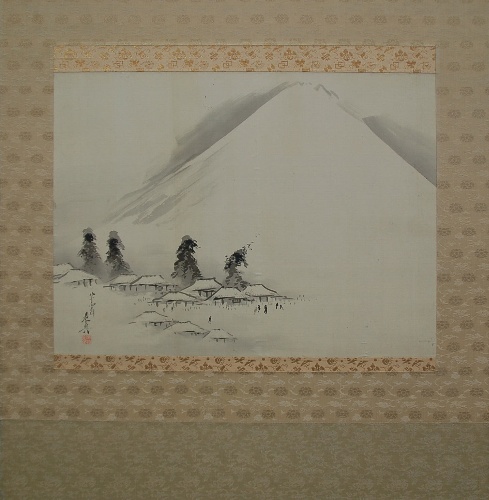
Artist: Shibata Zeshin
Artist bio: Japanese, 1807–1891
Date: dated 1890
Object type: Hanging scroll
Classification: Paintings
Medium: Mounted and hanging scroll; ink on paper
Culture: Japan
Period: Meiji period (1868–1912)
Dimensions: 14 1/8 x 18 5/8 in. (35.9 x 57.3 cm)
Department: Asian Art
Credit line: The Howard Mansfield Collection, Purchase, Rogers Fund, 1936
Accession year: 1936
Repository: Metropolitan Museum of Art, New York, NY
Tags: Volcanoes|Winter|Mountains